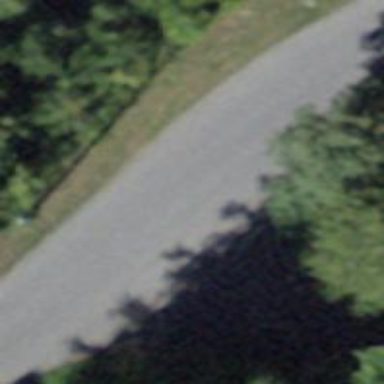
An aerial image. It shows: Bus stop along the road.